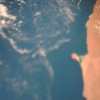
Label: water